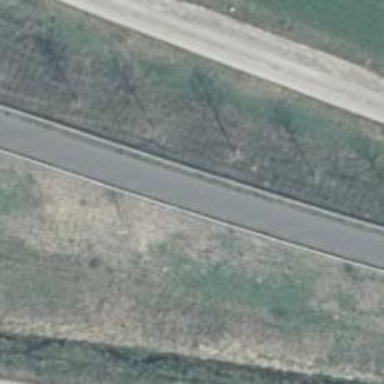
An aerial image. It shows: Concrete track with grade1 tracktype.